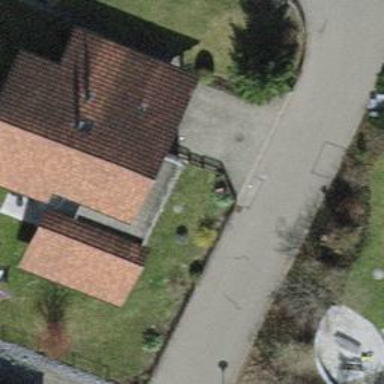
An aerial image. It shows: Detached building with gabled roof.